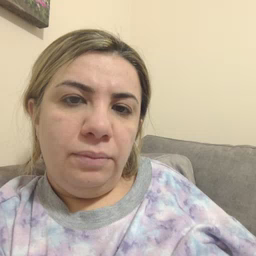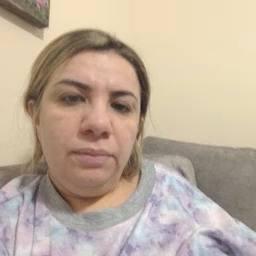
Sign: TV